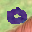
Label: 0